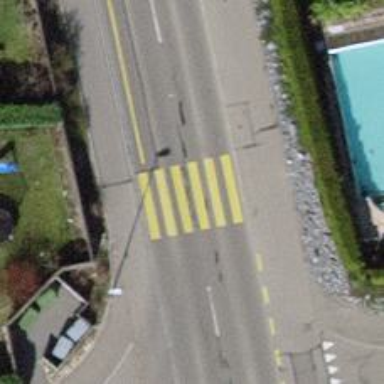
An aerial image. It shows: Zebra crossing on the road.